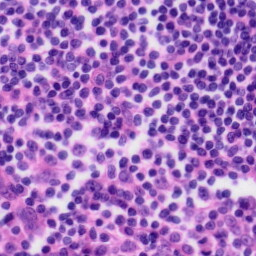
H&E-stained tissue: Tonsil